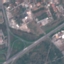
Land use / land cover: Highway